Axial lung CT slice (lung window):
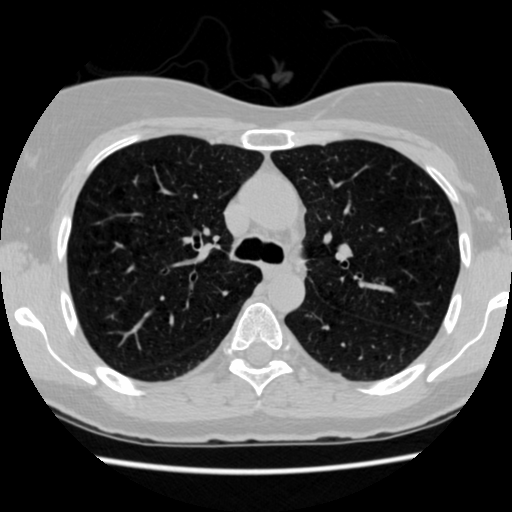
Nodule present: no